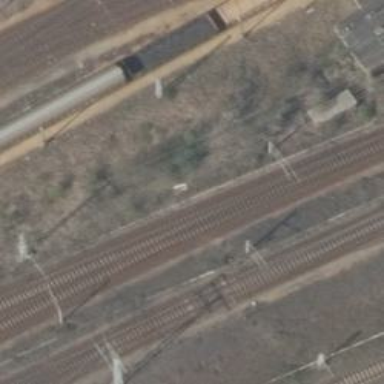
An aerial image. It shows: Railway track with contact line for electrification.